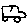
Label: car